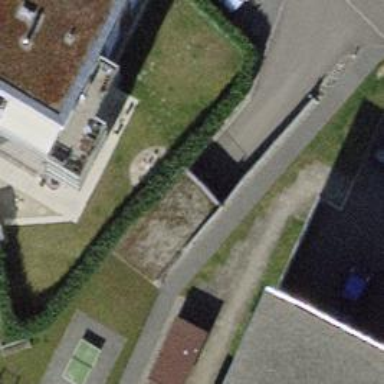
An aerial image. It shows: Parking entrance.